Question: The following SQL does almost exactly what I want.
'''
SELECT p.ProductNumber "Plan Number",
p.Name,
p.price "Monthly Rate",
count(*) "Group",
'0' "Direct Debit"
FROM contact c,
product p
WHERE c.integ_schemeid = p.ProductId
AND c.ParentCustomerId IS NOT NULL
GROUP BY p.ProductNumber,
p.Name,
p.price
UNION
SELECT p.ProductNumber "Plan Number",
p.Name,
p.price "Monthly Rate",
'0' "Group",
count(*) "Direct Debit"
FROM contact c,
product p
WHERE c.integ_schemeid = p.ProductId
AND c.ParentCustomerId IS NULL
GROUP BY p.ProductNumber,
p.Name,
p.price
'''
With results:

I want one line for each plan, with group and direct debit values together in one row.
Is this possible in T-SQL?
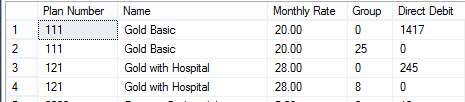
Answer: Try
'''
select p.ProductNumber "Plan Number",p.Name,p.price "Monthly Rate",
count(CASE WHEN c.ParentCustomerId IS NOT NULL THEN 1 END) "Group",
count(CASE WHEN c.ParentCustomerId IS NULL THEN 1 END) "Direct Debit"
from contact c,product p
where c.integ_schemeid = p.ProductId
group by p.ProductNumber,p.Name,p.price
'''
On failure of the 'CASE WHEN', the 'CASE' will return 'NULL', and 'COUNT' doesn't "count" 'NULL' values. The '1' is a random value. It only means "not 'NULL'". You could have used ''X'', ''Foo'', '0', '-1'...